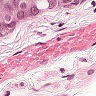
Metastatic tissue present: yes